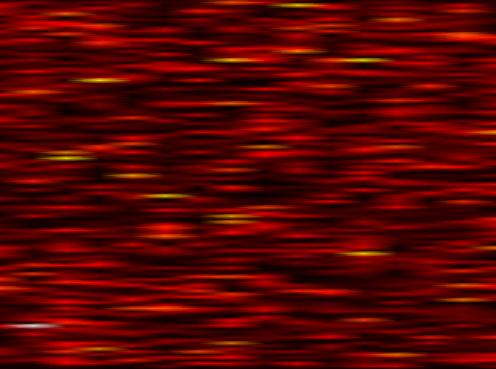
Label: WOLA